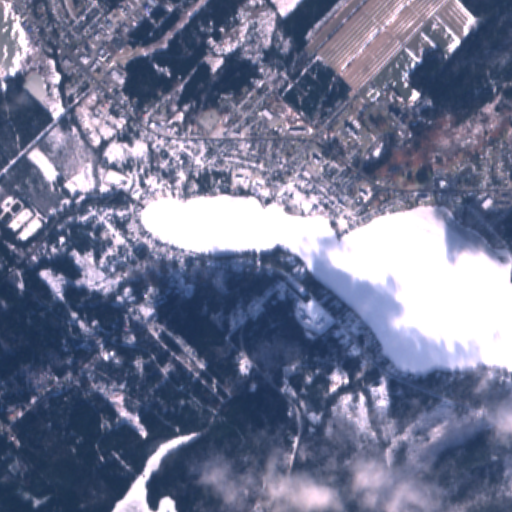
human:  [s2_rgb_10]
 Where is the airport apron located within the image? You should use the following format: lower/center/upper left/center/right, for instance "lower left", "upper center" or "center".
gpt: The airport apron is located in the upper right of the image.
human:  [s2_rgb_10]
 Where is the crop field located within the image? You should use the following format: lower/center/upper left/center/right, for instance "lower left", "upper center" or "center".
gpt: The crop field is located in the upper left of the image.
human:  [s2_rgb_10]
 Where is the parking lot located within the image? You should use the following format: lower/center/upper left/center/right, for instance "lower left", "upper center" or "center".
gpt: The parking lot is located in the center of the image.
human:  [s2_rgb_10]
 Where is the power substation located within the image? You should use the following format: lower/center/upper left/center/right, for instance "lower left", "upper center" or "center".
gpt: The power substation is located in the upper left of the image.
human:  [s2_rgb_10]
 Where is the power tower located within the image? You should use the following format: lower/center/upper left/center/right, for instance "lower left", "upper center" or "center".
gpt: The power tower is located in the upper left of the image.
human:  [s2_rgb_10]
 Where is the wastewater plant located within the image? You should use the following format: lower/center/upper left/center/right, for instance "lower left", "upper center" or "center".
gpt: The wastewater plant is located in the center left of the image.
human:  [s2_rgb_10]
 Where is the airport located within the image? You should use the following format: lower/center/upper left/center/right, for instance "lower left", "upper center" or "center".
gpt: There is no airport in the image.